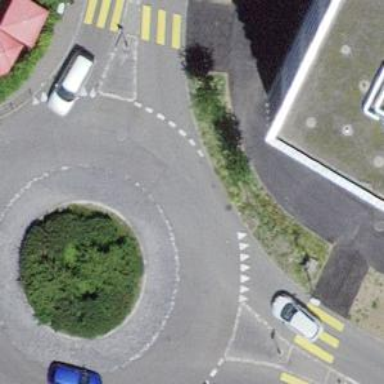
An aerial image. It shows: Secondary road with asphalt surface leading to roundabout.